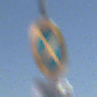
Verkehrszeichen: AbsolutesHalteverbot
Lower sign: FahrzeugeVerbaleAngabe3
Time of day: Midday
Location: Outdoor (RoadRail)
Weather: Clear
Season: Summer
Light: Natural